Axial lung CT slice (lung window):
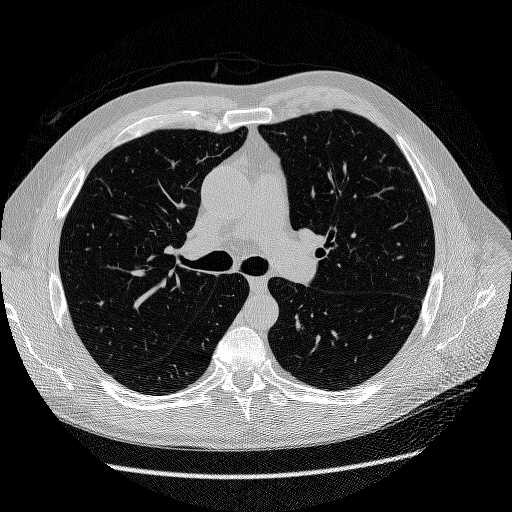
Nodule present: no